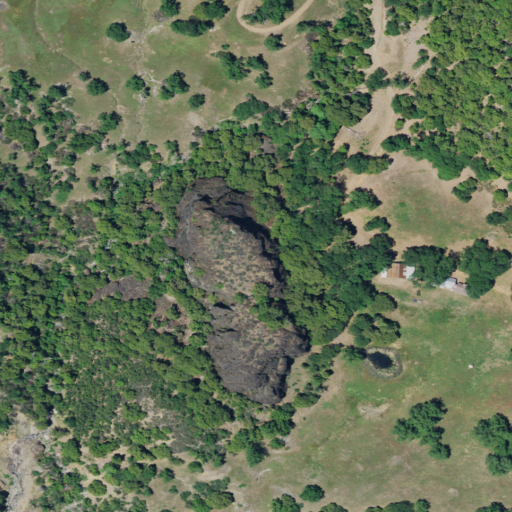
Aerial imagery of mountain in California named Table Rock containing shrub, evergreen forest, open development, mixed forest, and grassland